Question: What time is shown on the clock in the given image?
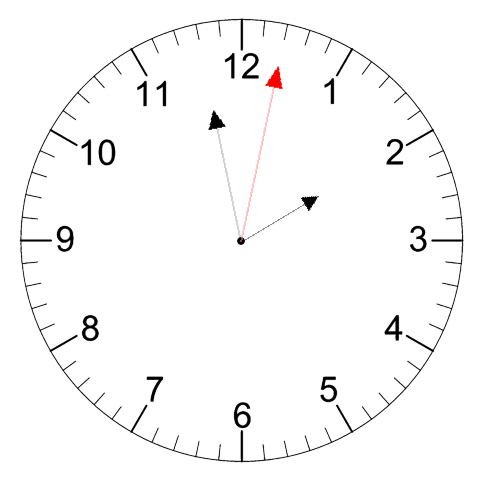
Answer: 01:58:02